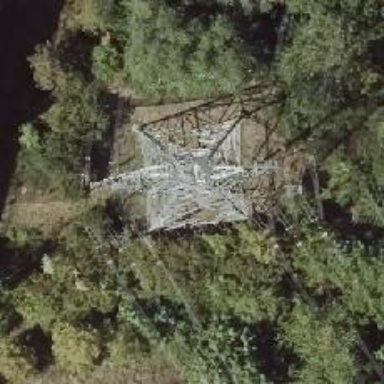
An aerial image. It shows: Power line with three cables.